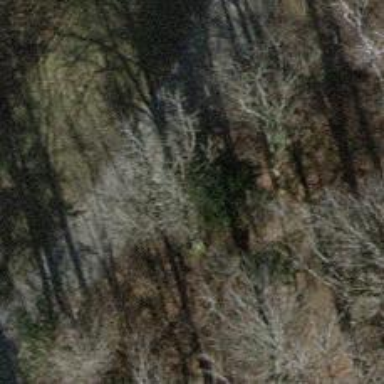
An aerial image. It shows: Single tag "natural: tree."